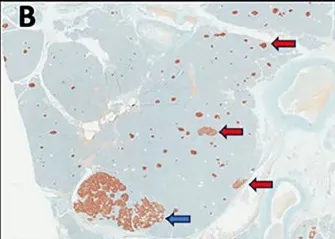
Immunohistochemistry for insulin showing positivity in neuroendocrine microtumor (blue arrow) and in the diverse smaller clusters of neuroendocrine cells (red arrow) (x100 magnification).
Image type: pathology (immunostaining)